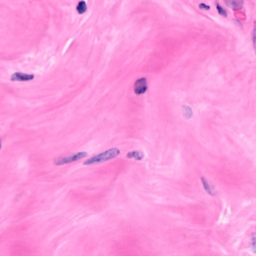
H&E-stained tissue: Breast